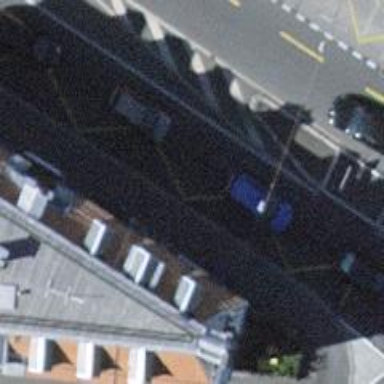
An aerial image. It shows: Bus stop with trolleybus platform.